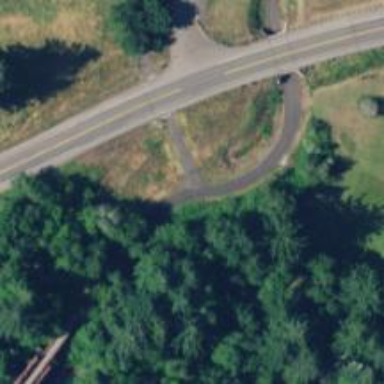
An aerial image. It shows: Asphalt cycleway.